Aerial crown-view tile of a tropical tree (Barro Colorado Island, Panama), acquired 20250512:
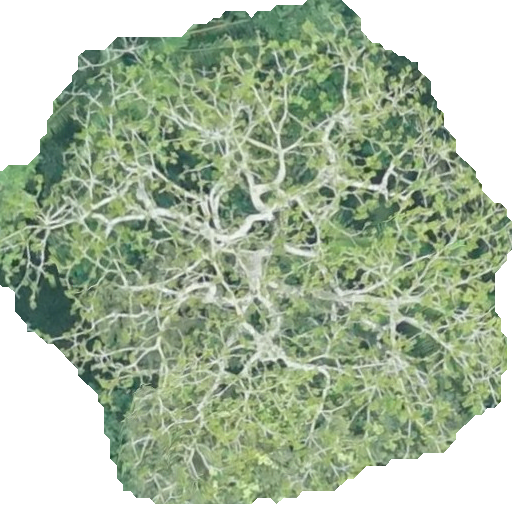
Species: Pseudobombax septenatum
GBIF accepted scientific name: Pseudobombax septenatum
Crown area: 283.759 m²